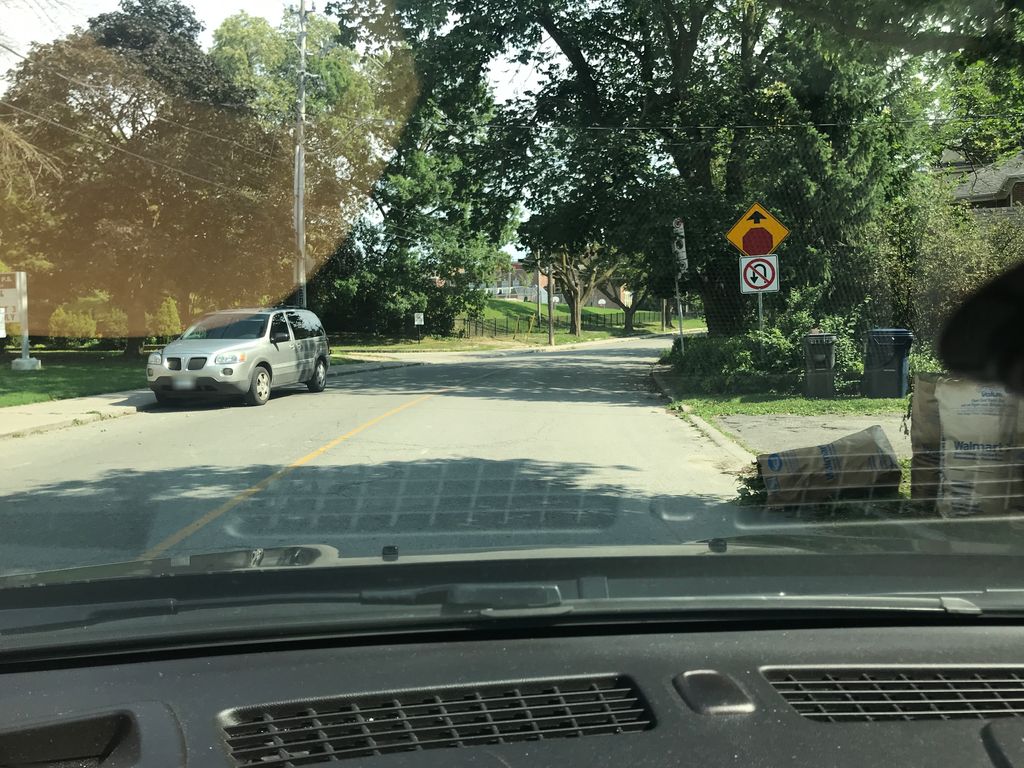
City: toronto